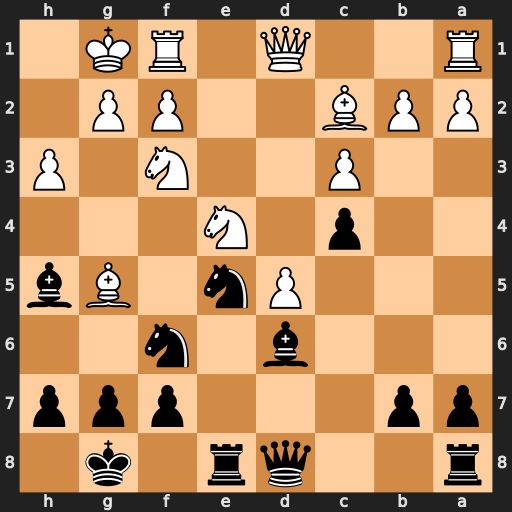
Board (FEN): r2qr1k1/pp3ppp/3b1n2/3Pn1Bb/2p1N3/2P2N1P/PPB2PP1/R2Q1RK1
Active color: b
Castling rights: -
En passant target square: -
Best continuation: Nxf3+ gxf3 Rxe4